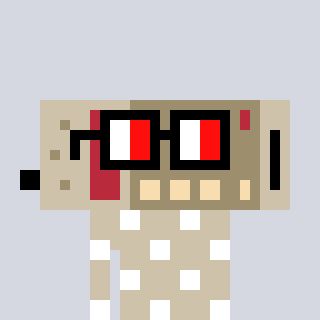
a pixel art character with square glasses with black frames and red eyes, a cordless phone-shaped head and a bege-colored body on a cool background